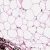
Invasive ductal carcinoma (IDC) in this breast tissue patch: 0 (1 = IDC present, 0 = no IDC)